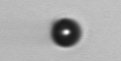
Label: bead